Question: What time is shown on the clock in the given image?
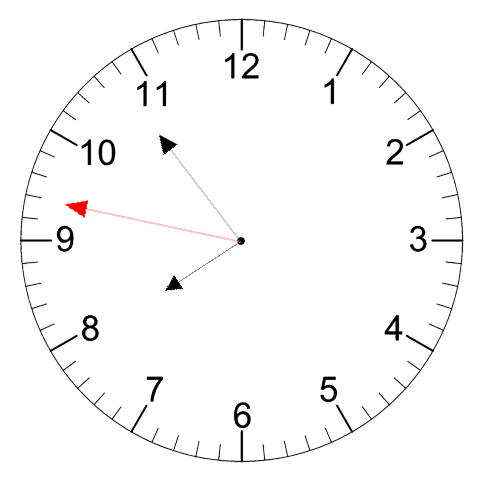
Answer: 07:53:47